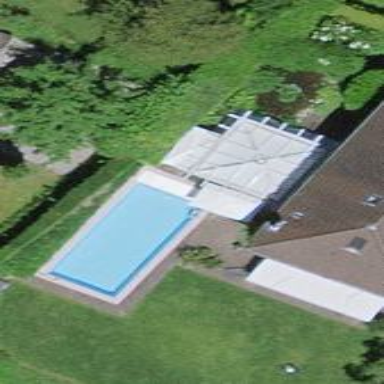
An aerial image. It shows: Swimming pool located in leisure land.